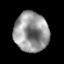
Tissue: prostate
Cell type: T cells
Senescence score: 0.3568
Nuclear area (px): 1339
Mean DAPI intensity: 149.773